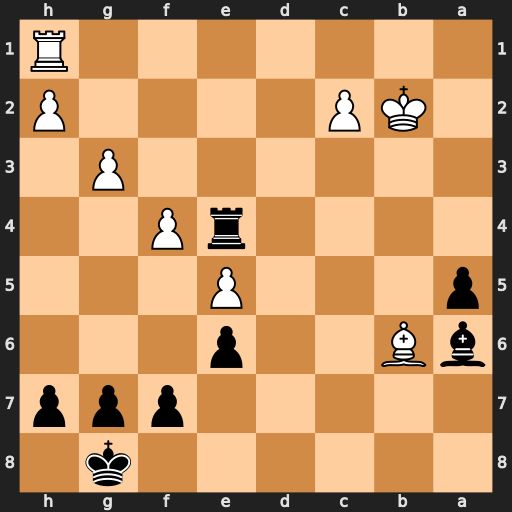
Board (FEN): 6k1/5ppp/bB2p3/p3P3/4rP2/6P1/1KP4P/7R
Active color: b
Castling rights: -
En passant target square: -
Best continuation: Rb4+ Ka3 Rxb6